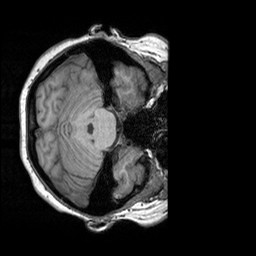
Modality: T1w
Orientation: axial
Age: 31
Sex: female
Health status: healthy
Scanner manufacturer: siemens
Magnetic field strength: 3 T
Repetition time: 2.3 s
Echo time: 0.00303 s